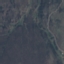
Label: HerbaceousVegetation